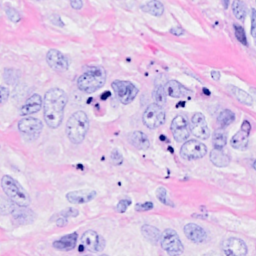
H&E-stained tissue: Breast